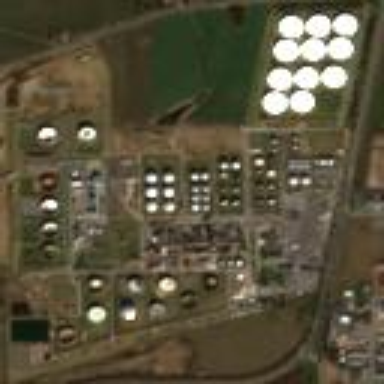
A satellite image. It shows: Industrial area with refinery.